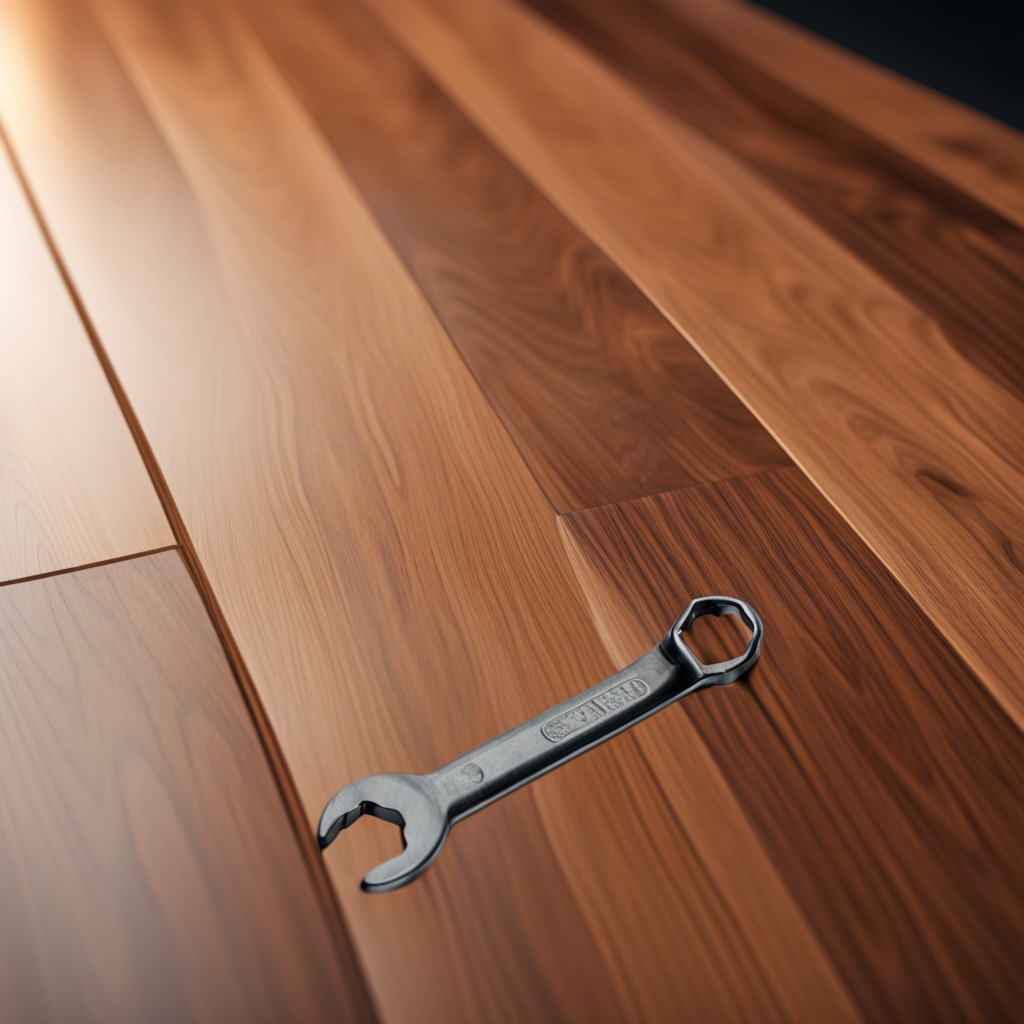
An wrench is lying on the wooden table in a carpentry studio.